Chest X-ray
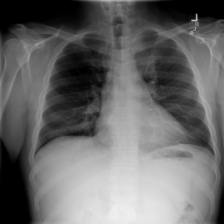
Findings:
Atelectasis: negative
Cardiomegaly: negative
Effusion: negative
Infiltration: negative
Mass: positive
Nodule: negative
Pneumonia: negative
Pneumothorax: negative
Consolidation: negative
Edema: negative
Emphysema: negative
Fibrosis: negative
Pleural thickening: negative
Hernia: negative